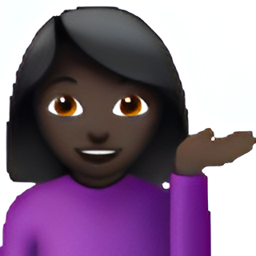
Name: information desk person
Emoji: 💁🏿
Group: People & Body
Sub-group: person-gesture